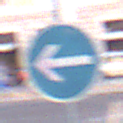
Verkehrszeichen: VorgeschriebeneFahrtrichtungHierLinks
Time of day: SunriseSunset
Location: Outdoor (Urban)
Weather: Clear
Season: NotSpecified
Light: Natural